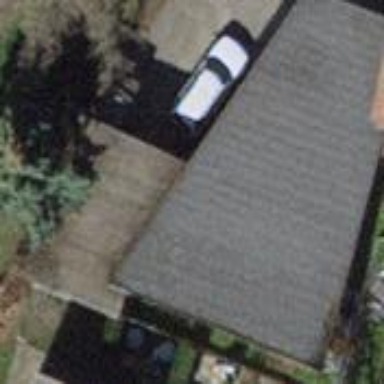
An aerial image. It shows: Shed building.